Question: I have an algorithm for encrypting and decrypting data using symmetric encryption. anyways when I am about to decrypt, I have:
'''
CryptoStream cs = new CryptoStream(ms, cryptoTransform, CryptoStreamMode.Read);
'''
I have to read data from the cs CryptoStream and place that data into a array of bytes. So one method could be:
'''
System.Collections.Generic.List<byte> myListOfBytes = new System.Collections.Generic.List<byte>();
while (true)
{
int nextByte = cs.ReadByte();
if (nextByte == -1) break;
myListOfBytes.Add((Byte)nextByte);
}
return myListOfBytes.ToArray();
'''
another technique could be:
'''
ArrayList chuncks = new ArrayList();
byte[] tempContainer = new byte[<PHONE>];
int tempBytes = 0;
while (tempBytes < <PHONE>)
{
tempBytes = cs.Read(tempContainer, 0, tempContainer.Length);
//tempBytes is the number of bytes read from cs stream. those bytes are placed
// on the tempContainer array
chuncks.Add(tempContainer);
}
// later do a for each loop on chunks and add those bytes
'''
I cannot know in advance the length of the stream cs:

or perhaps I should implement my stack class. I will be encrypting a lot of information therefore making this code efficient will save a lot of time
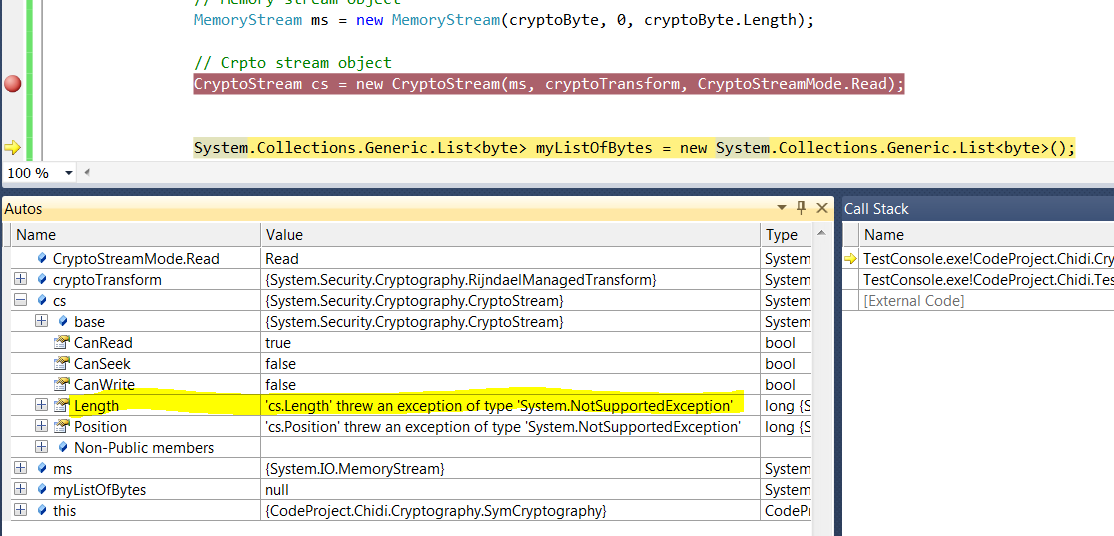
Answer: You could read in chunks:
'''
using (var stream = new MemoryStream())
{
byte[] buffer = new byte[2048]; // read in chunks of 2KB
int bytesRead;
while((bytesRead = cs.Read(buffer, 0, buffer.Length)) > 0)
{
stream.Write(buffer, 0, bytesRead);
}
byte[] result = stream.ToArray();
// TODO: do something with the result
}
'''